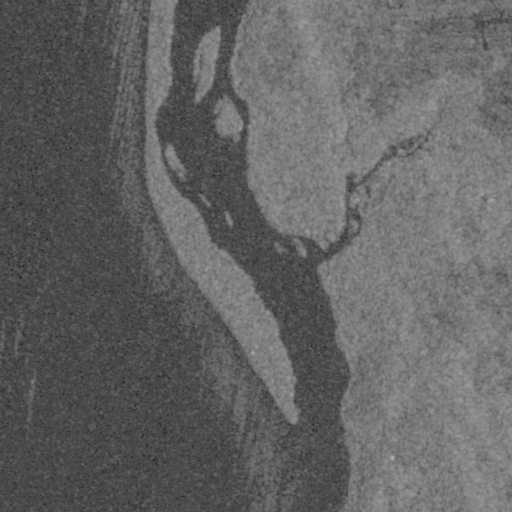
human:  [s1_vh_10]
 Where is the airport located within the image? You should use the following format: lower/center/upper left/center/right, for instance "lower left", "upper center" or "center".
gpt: The airport is located in the upper right of the image.
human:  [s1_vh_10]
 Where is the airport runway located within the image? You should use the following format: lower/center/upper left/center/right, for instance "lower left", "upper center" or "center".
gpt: The airport runway is located in the upper right of the image.
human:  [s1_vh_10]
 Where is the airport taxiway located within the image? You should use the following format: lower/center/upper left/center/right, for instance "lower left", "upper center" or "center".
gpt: The airport taxiway is located in the upper right of the image.
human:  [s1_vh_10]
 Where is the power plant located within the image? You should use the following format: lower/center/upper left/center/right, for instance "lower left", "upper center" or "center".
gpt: There is no power plant in the image.

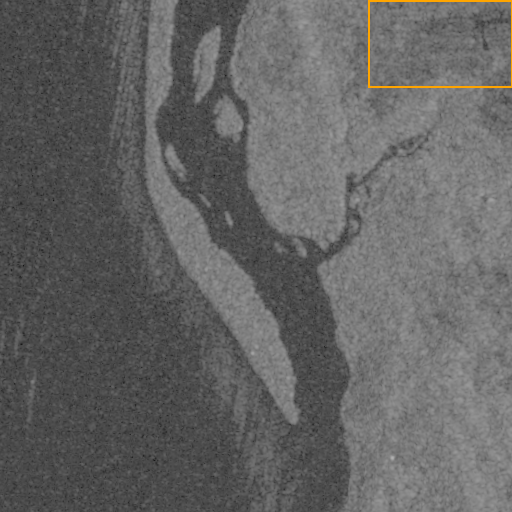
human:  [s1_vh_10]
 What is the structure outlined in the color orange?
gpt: The structure outlined in orange is an airport.
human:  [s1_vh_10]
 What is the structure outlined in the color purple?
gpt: There is no purple outline.